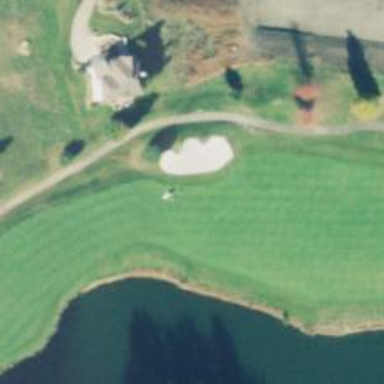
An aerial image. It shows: View of golf hole.